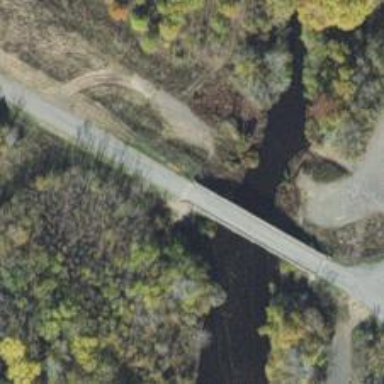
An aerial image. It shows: Tertiary road passing over beam bridge.